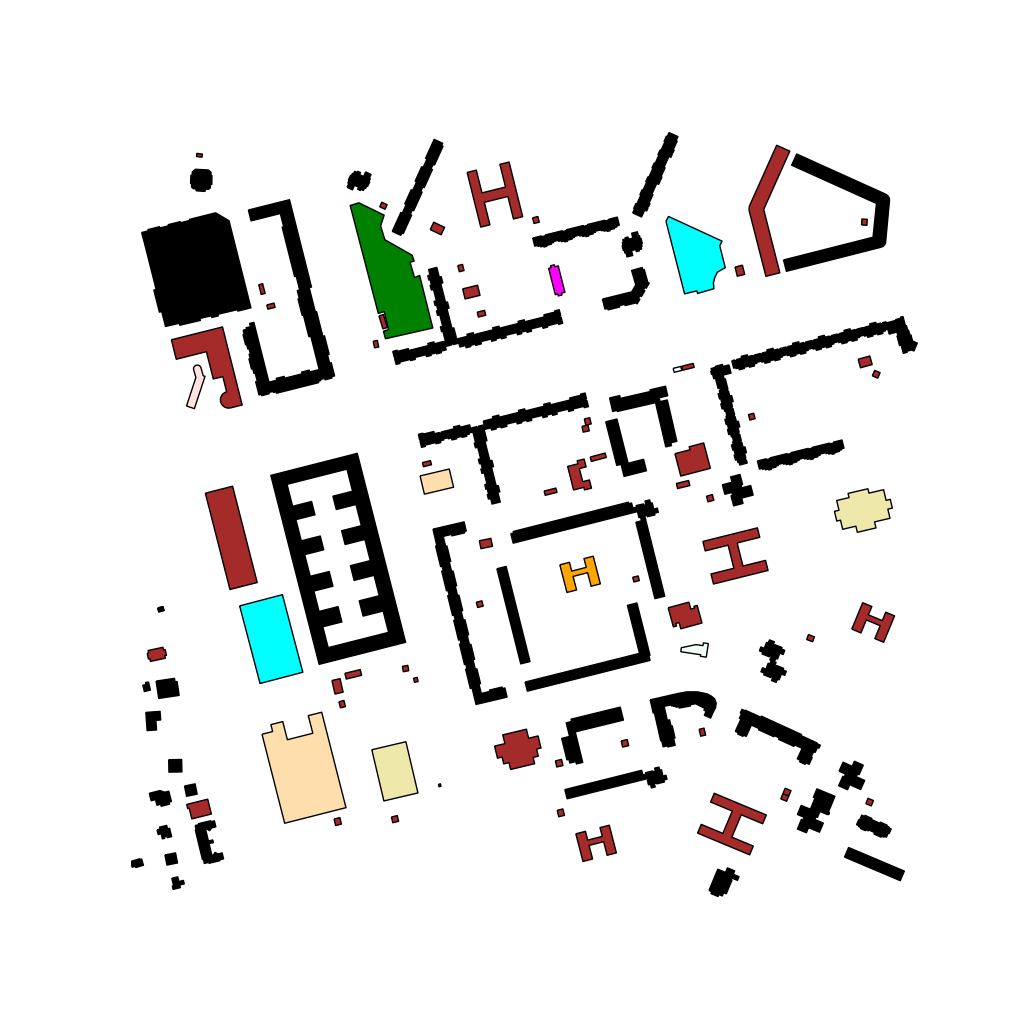
Tags: overhead vector_map, business, recreation, residential, modern, soviet, high_rise, individual_rise, low_rise, medium_rise, density_2, Building, Cafe, Facility, Gas, Grocery, Mall, Park, Pets, Police, School, Supermkt, Ythsport, 1.0 km²